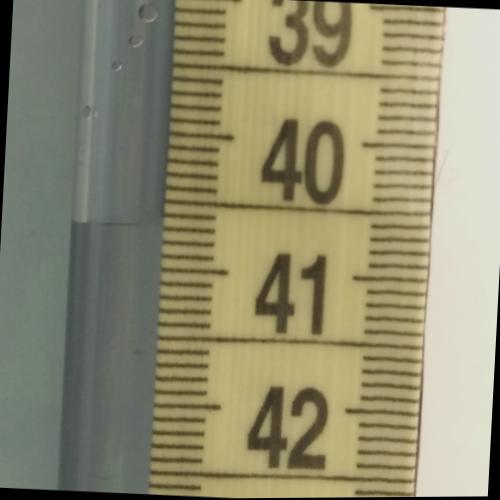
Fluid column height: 40.7 cm